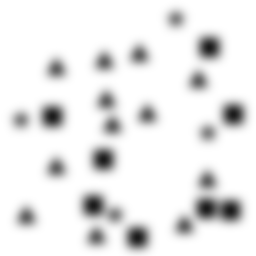
Squares: 8
Triangles: 12
Stars: 4
Total shapes: 24